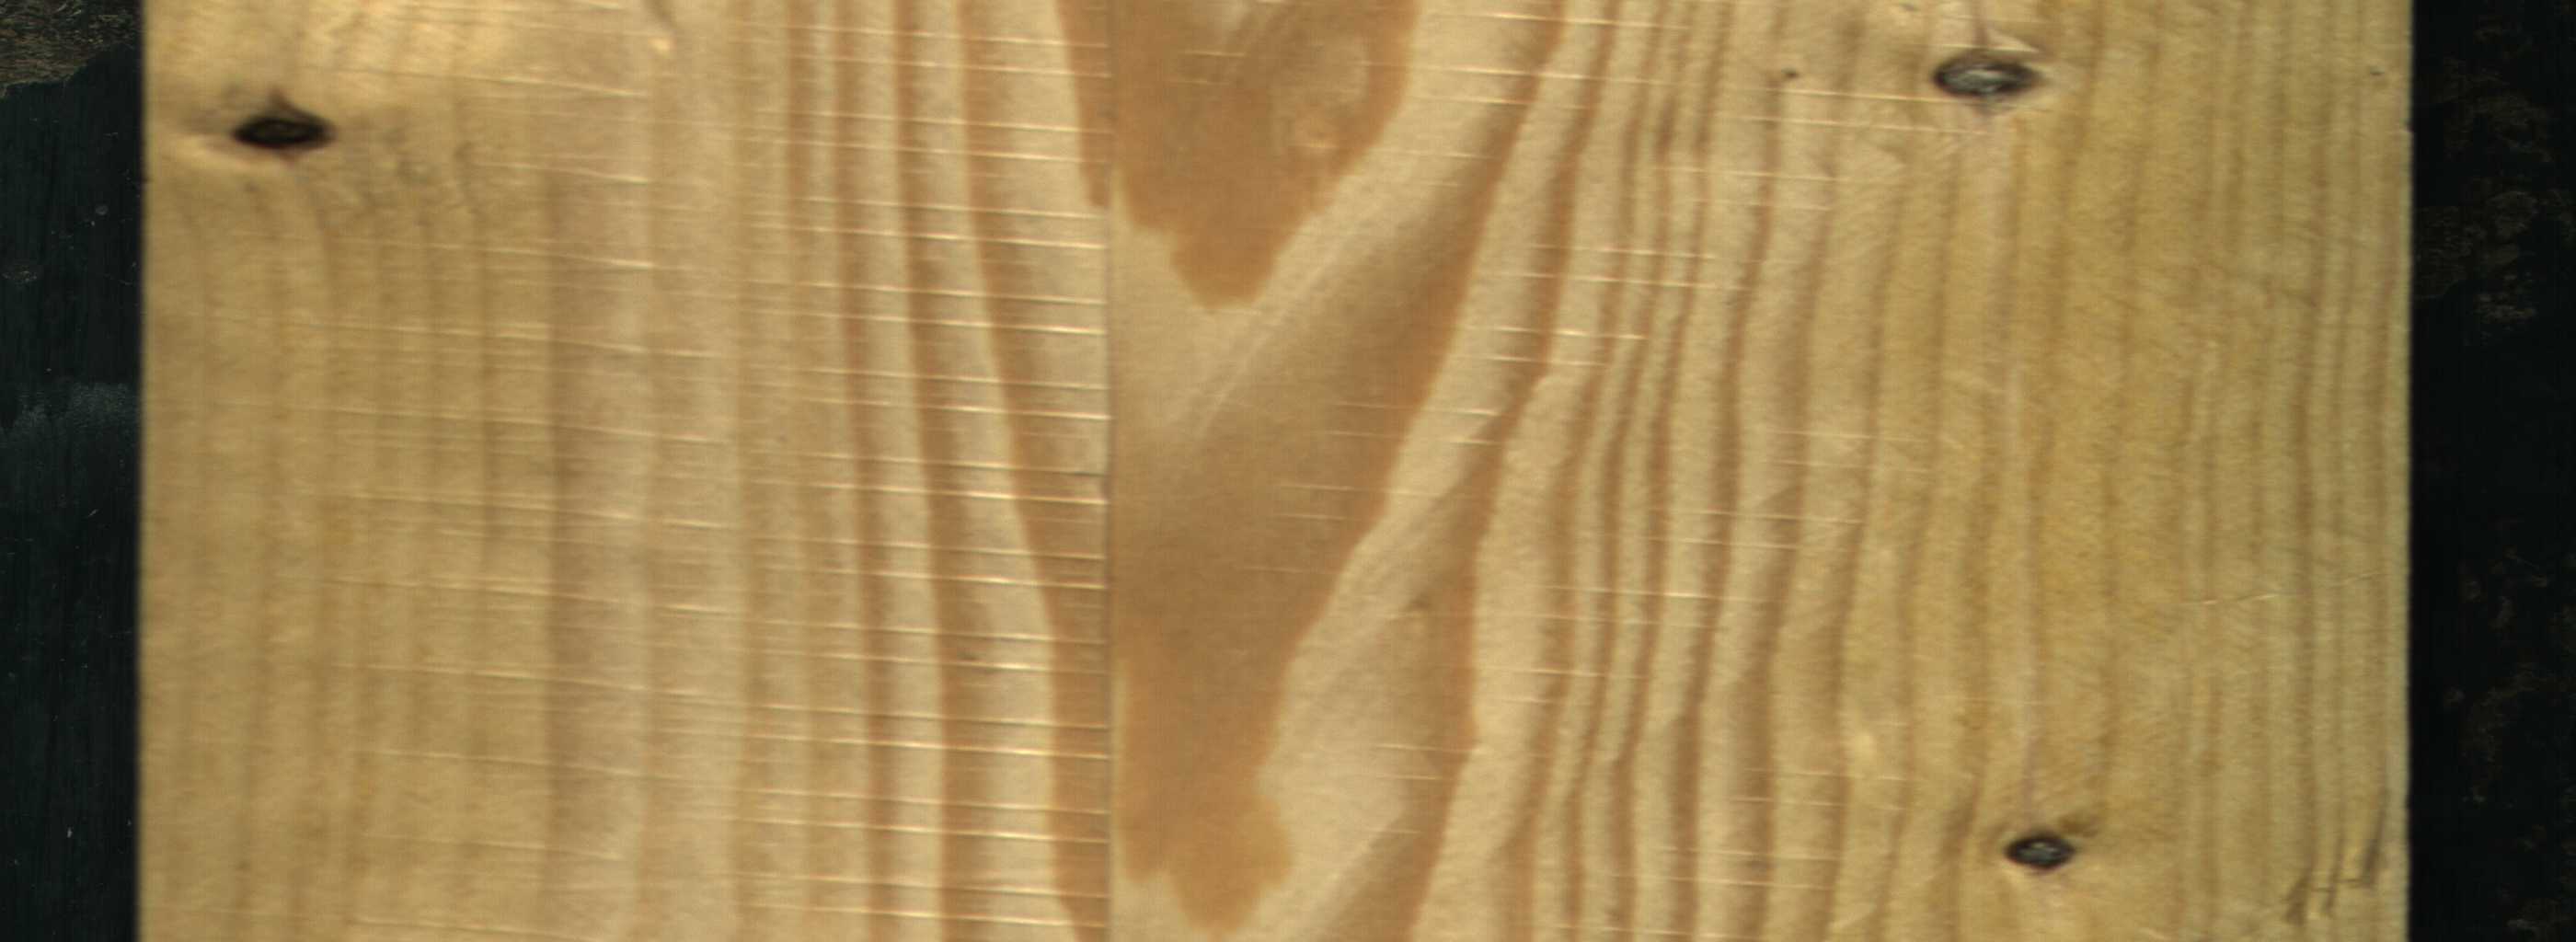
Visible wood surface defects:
Dead_Knot
Dead_Knot
Dead_Knot